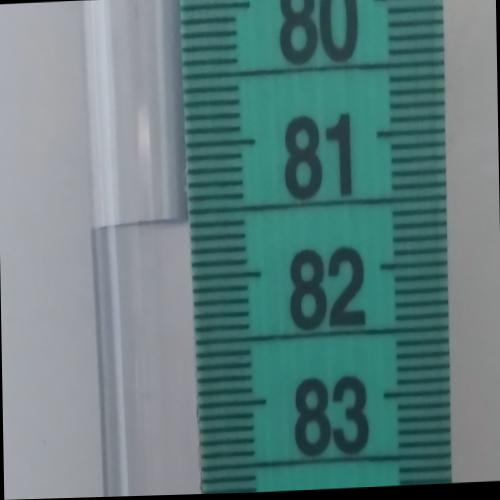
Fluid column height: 81.6 cm